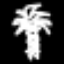
Label: palm tree